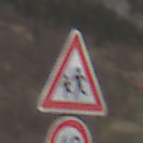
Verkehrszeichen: KinderRechts
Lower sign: Geschwindigkeit60
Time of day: MorningAfternoon
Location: Outdoor (Nature)
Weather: PartlyCloudy
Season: NotSpecified
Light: Natural